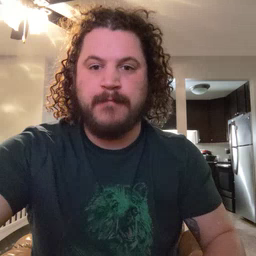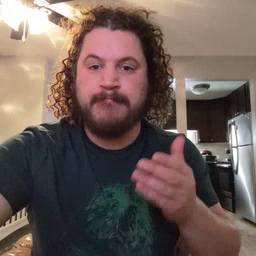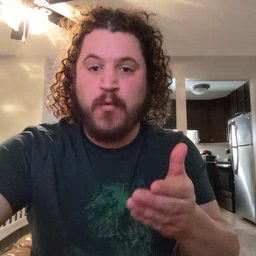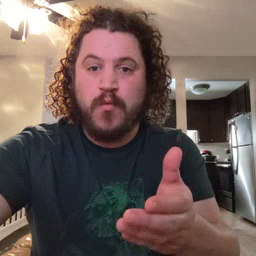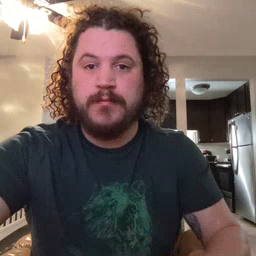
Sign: boat